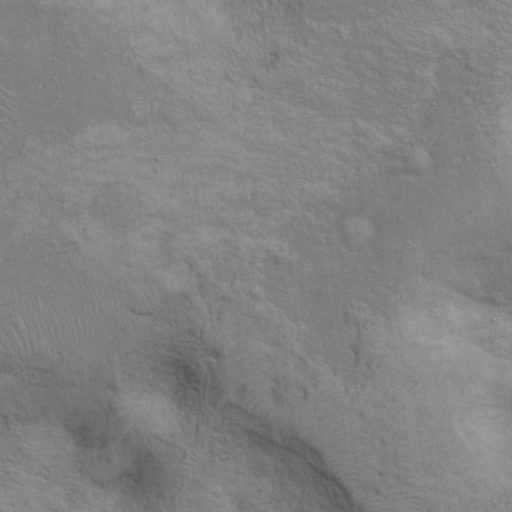
Objects detected: cone, cone, cone, cone